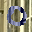
Label: 0